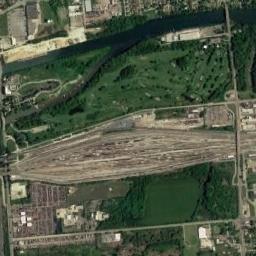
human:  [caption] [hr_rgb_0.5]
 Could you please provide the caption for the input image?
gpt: Many buildings are beside the railway station .

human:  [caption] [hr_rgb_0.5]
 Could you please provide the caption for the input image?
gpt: The railway station with lots of railways is surrounded by the grass and a river is next to the railway station .

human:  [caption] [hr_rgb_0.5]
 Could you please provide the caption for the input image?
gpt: The railway station is next to some trees and grass .

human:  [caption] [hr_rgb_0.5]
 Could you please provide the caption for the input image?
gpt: There is a railway station under construction in a good environment .

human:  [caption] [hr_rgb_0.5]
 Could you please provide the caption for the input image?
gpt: There are green meadows and a river beside the railway station .